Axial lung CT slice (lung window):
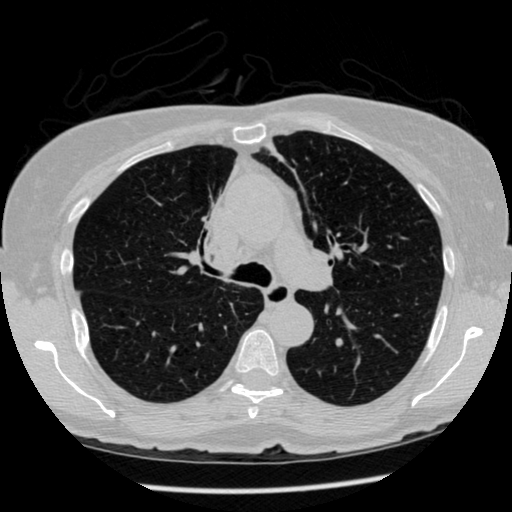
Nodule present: no